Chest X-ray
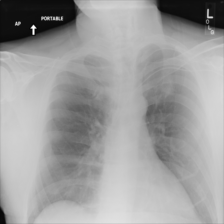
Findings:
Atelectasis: negative
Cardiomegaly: negative
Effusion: negative
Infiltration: negative
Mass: negative
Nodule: negative
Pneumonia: negative
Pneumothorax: negative
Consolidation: negative
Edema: negative
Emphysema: negative
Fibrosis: negative
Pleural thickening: negative
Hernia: negative